Question: '''
Convert.ToDouble(rdr["value"])
'''
Throws a "Conversion overflows" error when value is 758<PHONE>0000000000000 as displayed in SQL Server.

Stack Trace:
'''
at System.Data.SqlClient.SqlBuffer.get_Decimal()
at System.Data.SqlClient.SqlBuffer.get_Value()
at System.Data.SqlClient.SqlDataReader.GetValueFromSqlBufferInternal(SqlBuffer data, _SqlMetaData metaData)
at System.Data.SqlClient.SqlDataReader.GetValueInternal(Int32 i)
at System.Data.SqlClient.SqlDataReader.GetValue(Int32 i)
at System.Data.SqlClient.SqlDataReader.get_Item(String name)
at DataAPI.Models.Title.TitleDB.getTitlePerformance(Nullable'1 StartDate, Nullable'1 EndDate) in c: BI Source\BIPortal\DataAPI\DataAPI\Models\Title\TitleDB.cs:line 44
'''
Can someone give me a clue on why this is?
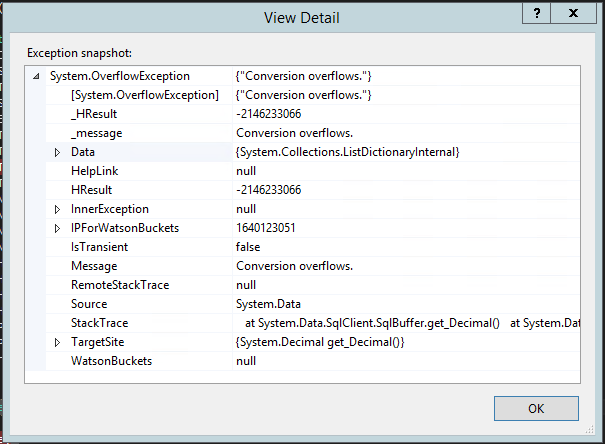
Answer: This is about decimal capacity. Can you use decimal (16,4) on sql server side (or some precision you need)? decimal (16,4) means 16 chars, 4 digits after ,